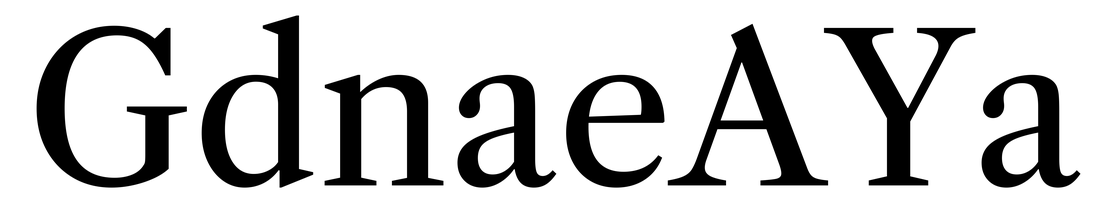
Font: LibreCaslonText_Regular